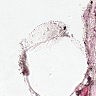
Metastatic tissue present: no